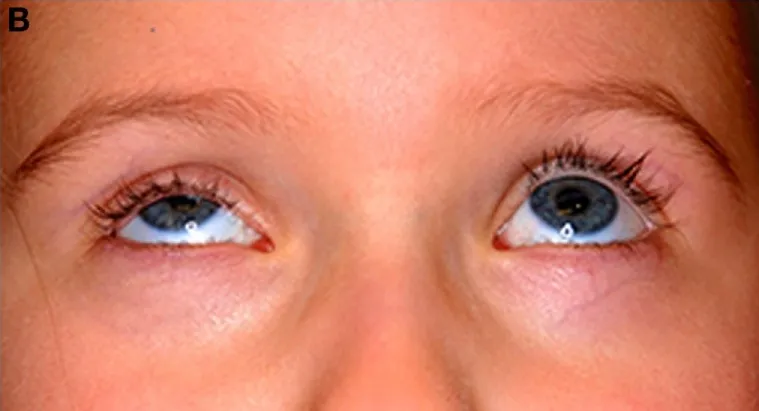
The middle photograph (A) shows mild right ptosis as seen in the primary position at age 4-years and 6-months; note the well-formed skin crease on both sides, with the crease 1 mm higher on the right.
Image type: medical_photograph (other_medical_photograph)